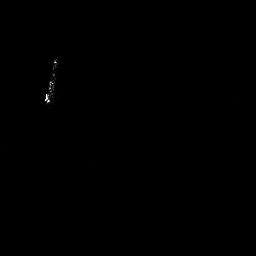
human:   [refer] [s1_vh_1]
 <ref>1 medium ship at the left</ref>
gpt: <box>[[15, 21, 22, 39, 0]]</box>